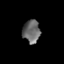
Tissue: prostate
Cell type: T cells
Senescence score: 0.1633
Nuclear area (px): 379
Mean DAPI intensity: 105.77